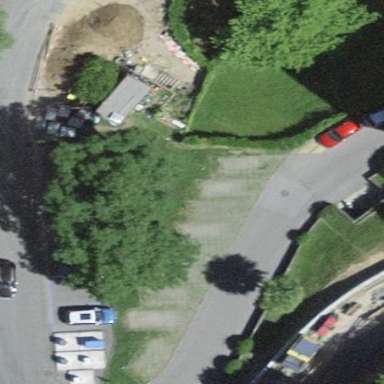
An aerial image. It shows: Parking area with surface.